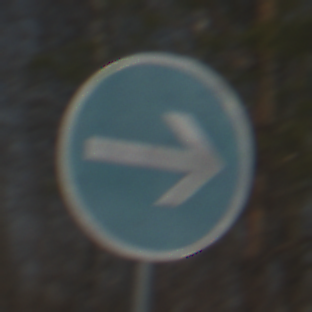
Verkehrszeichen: VorgeschriebeneFahrtrichtungHierRechts
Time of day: MorningAfternoon
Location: Outdoor (Suburban)
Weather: PartlyCloudy
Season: NotSpecified
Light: Natural